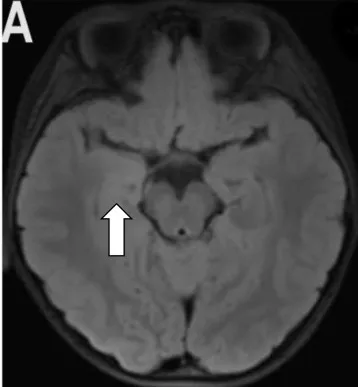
(A) showing an increased signal on the FLAIR sequence of the right hippocampus.
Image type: radiology (mri)